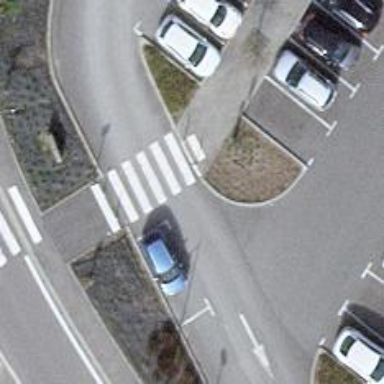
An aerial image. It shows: Uncontrolled zebra crossing on the road.